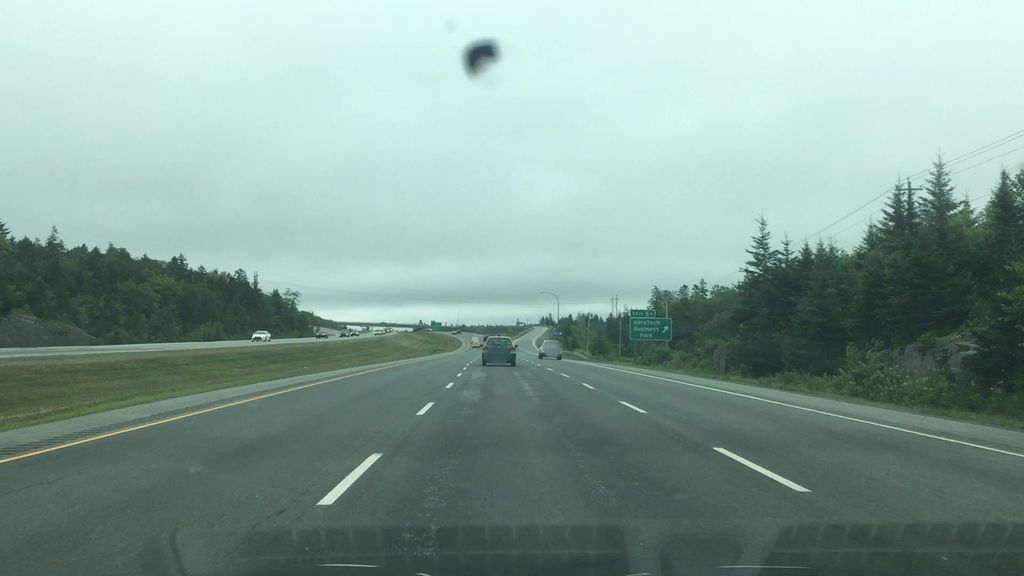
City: halifax